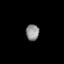
Tissue: prostate
Cell type: T cells
Senescence score: 0.2789
Nuclear area (px): 212
Mean DAPI intensity: 140.59